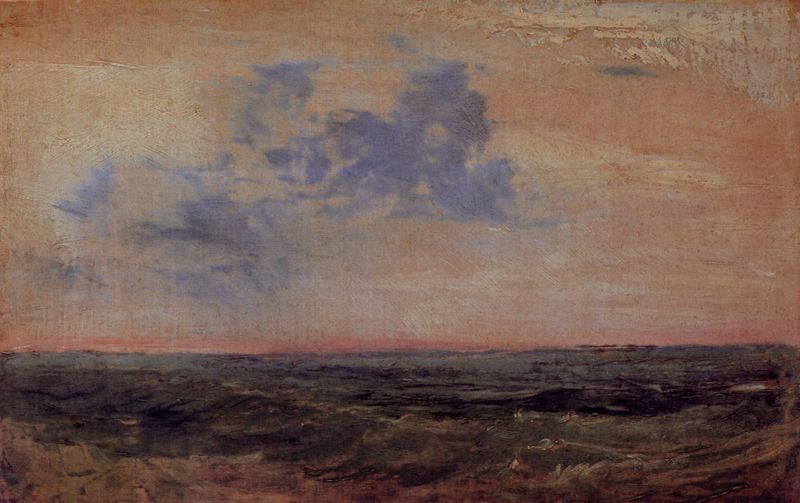
Titel: Studie von Meer und Himmel, Insel von Wight
Künstler: William Turner
Standort: London
Institution: Tate Gallery
Schlagwörter: blau, dunkel, gemälde, himmel, meer, wasser, weiß, wolken, gelb, grün, landschaft, ocker, sand, see, ufer, abend, bewegung, braun, grau, hell, licht, orange, pastell, schwarz, skizze, rot, wiese, wolke, beige, malerei, weit, öl, dämmerung, ferne, horizont, kalt, morgen, natur, weite, wind, wolen, pastos, sonne, rosa, sanft, bewegt, gischt, küste, strand, welle, wellen, ruhe, düster, studie, dünen, farben, kamm, leer, leere, sonnenuntergang, landschaftsmalerei, romantik, schaum, brandung, flut, luft, seestück, sturm, stürmisch, turner, unruhe, wellengang, wogen, impressionistisch, stimmung, abendrot, abendstimmung, ozean, courbet, linie, kälte, leinwand, seegang, himme, verschwommen, freiheit, romantisch, antik, morgenrot, rötlich, schaumkronen, atmosphäre, horizontal, waagerecht, schief, morgenröte, seelandschaft, wolkenfetzen, unruhig, spachtel, william, seebild, wolkenloch, william turner, aufreissen, sonenaufgang, sonnenloch, abenstimmung, abed, n, mel